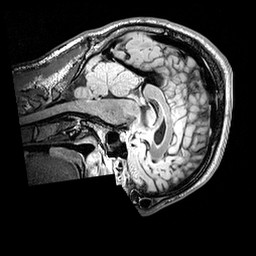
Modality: FLAIR
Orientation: sagittal
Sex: male
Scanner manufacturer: siemens
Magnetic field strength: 3 T
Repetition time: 5 s
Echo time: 0.395 s